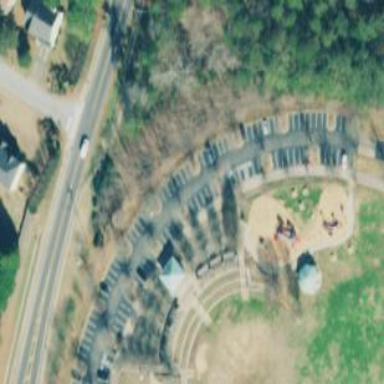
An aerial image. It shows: Outdoor seating area for leisure land.